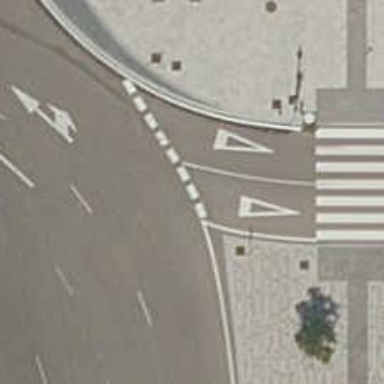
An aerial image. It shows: Road with "give way" sign.